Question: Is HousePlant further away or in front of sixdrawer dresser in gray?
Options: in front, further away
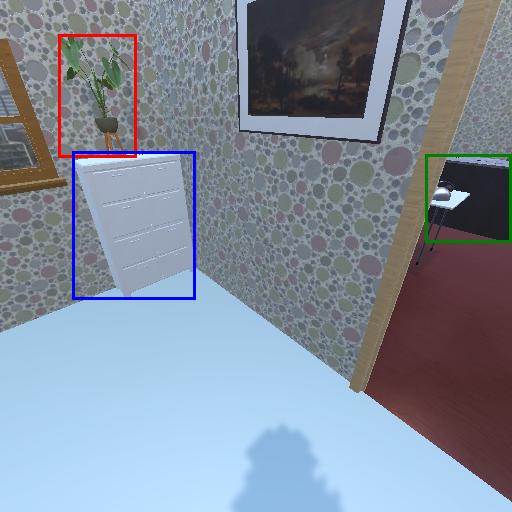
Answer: in front